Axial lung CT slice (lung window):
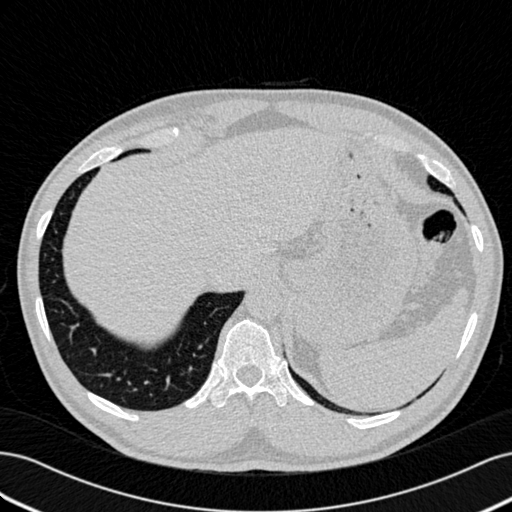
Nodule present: no